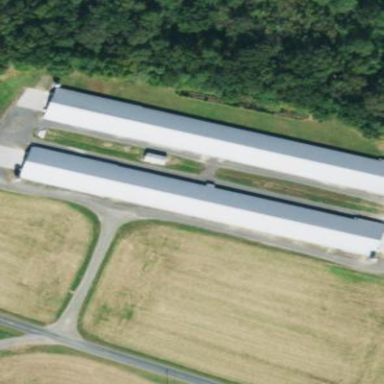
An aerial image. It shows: Farm auxiliary building.